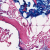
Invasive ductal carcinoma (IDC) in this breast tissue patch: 0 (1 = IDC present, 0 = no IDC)